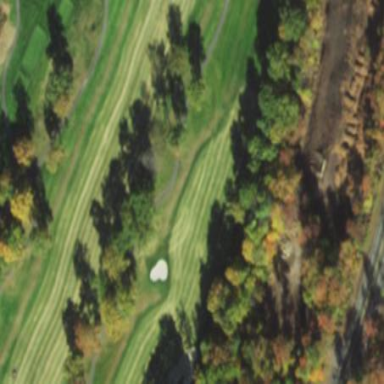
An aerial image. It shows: Grassy area designated as golf fairway.